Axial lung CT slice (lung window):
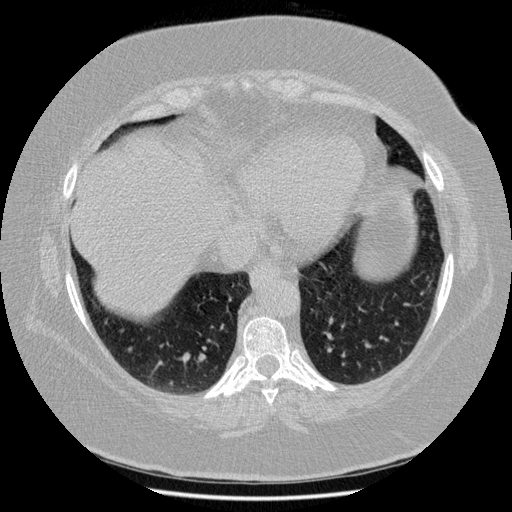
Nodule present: no